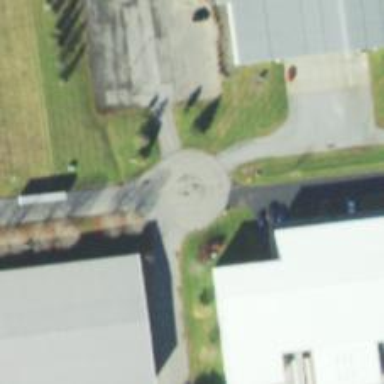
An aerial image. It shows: Turning circle on the road.